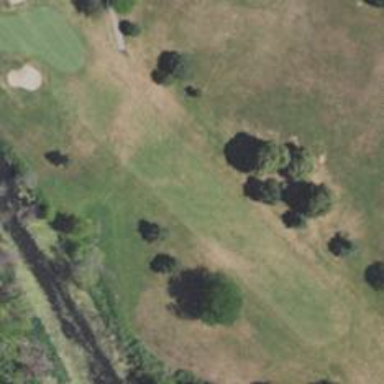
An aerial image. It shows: Golf hole.